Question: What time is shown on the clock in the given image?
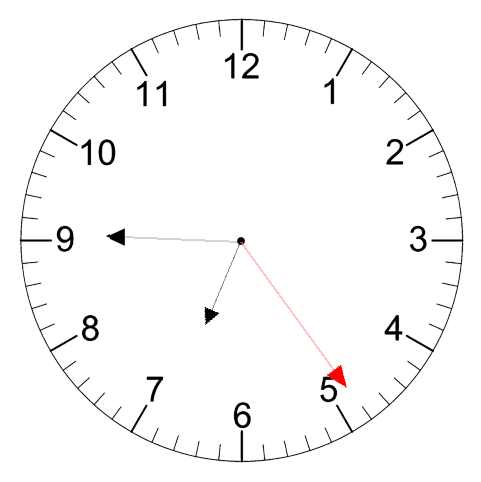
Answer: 06:45:24